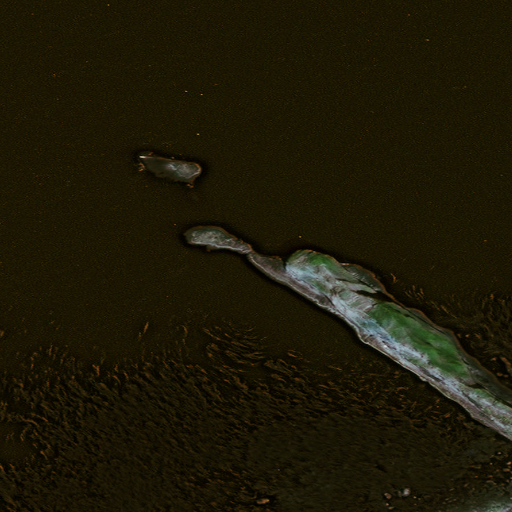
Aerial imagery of headland in Alaska named Princess Head containing only unknown